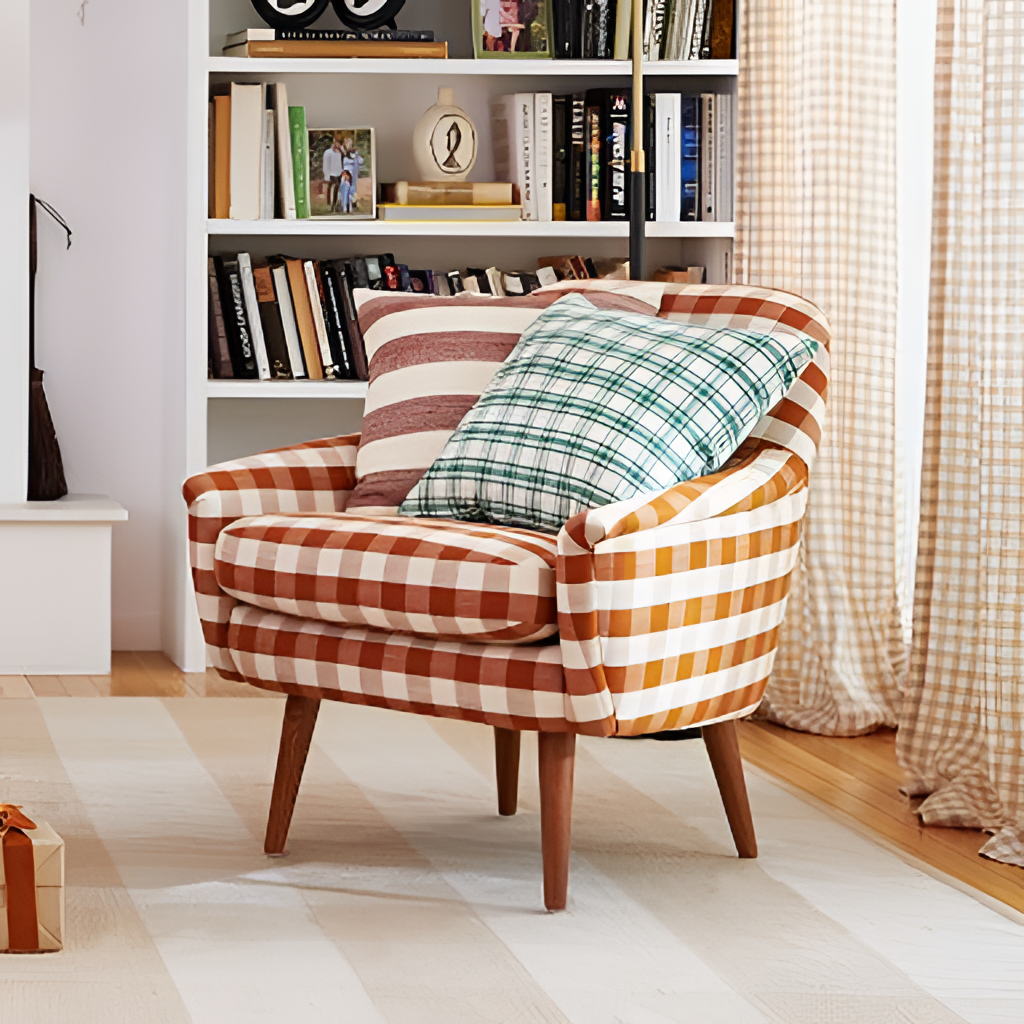
fabric armchair, living room, beige wood flooring, with plank pattern, beige fabric wallpaper, with checkered pattern, contemporary